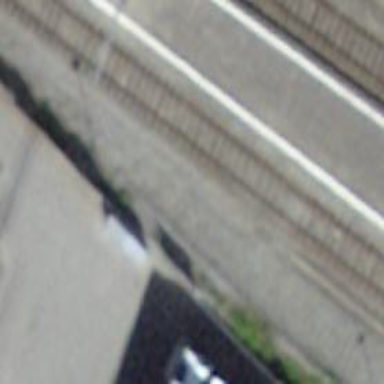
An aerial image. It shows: Abandoned railway yard with one track.